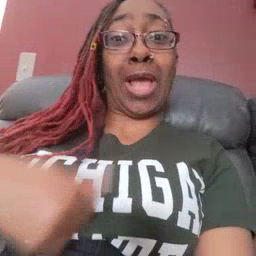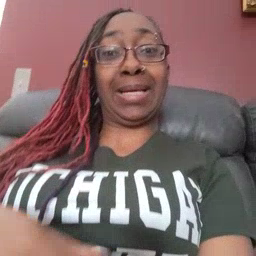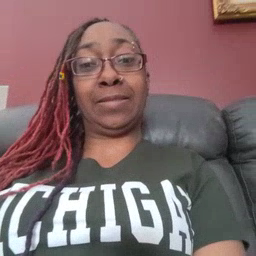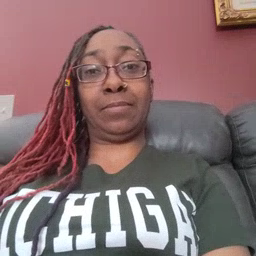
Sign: jacket